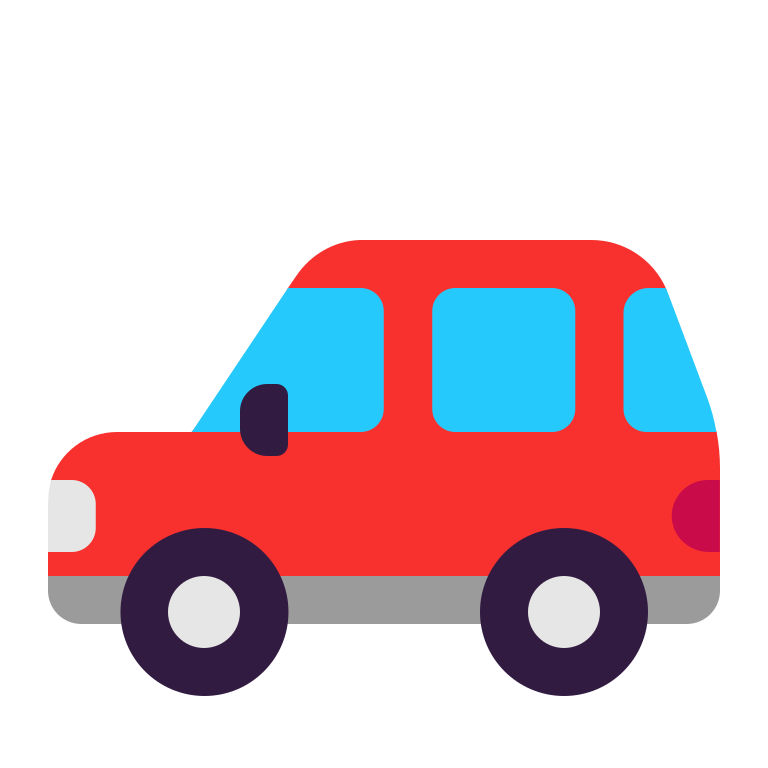
automobile flat